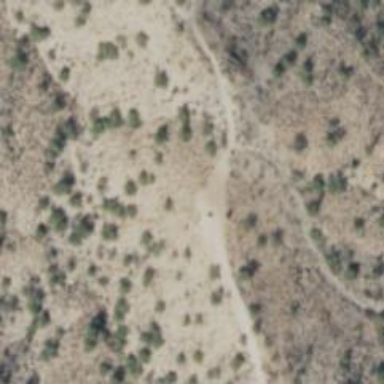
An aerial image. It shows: Hiking trail designated as footway.